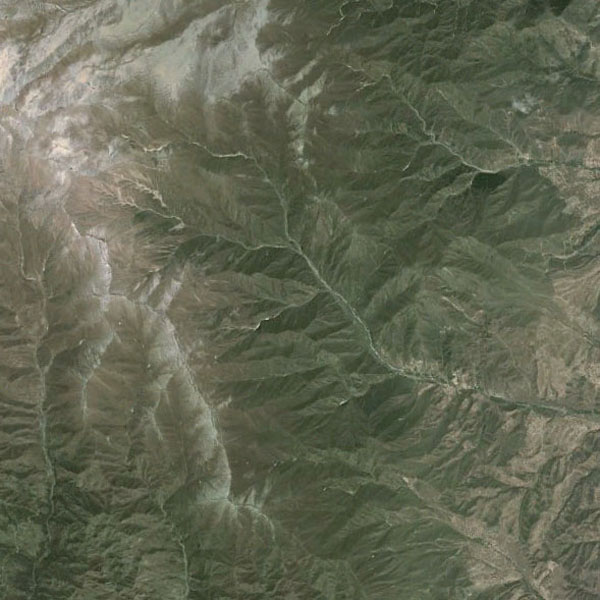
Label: Mountain